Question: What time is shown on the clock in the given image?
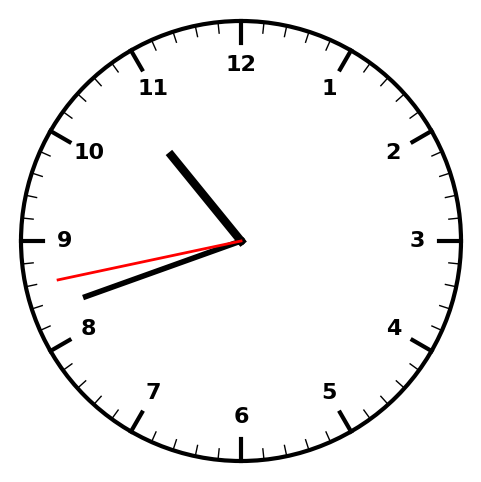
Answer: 10:41:43